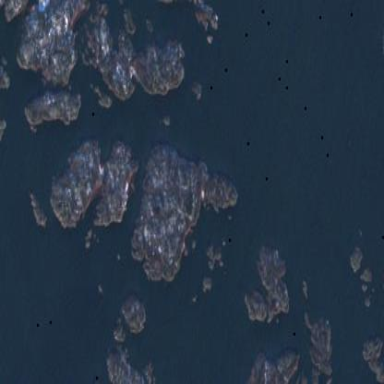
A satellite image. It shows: Island with natural coastline.